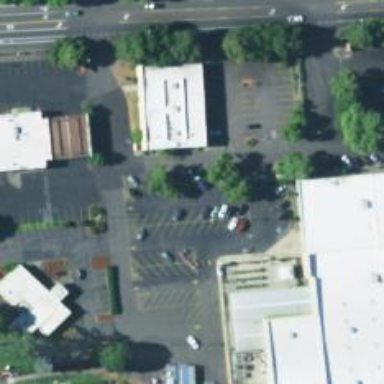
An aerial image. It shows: Parking space is available.